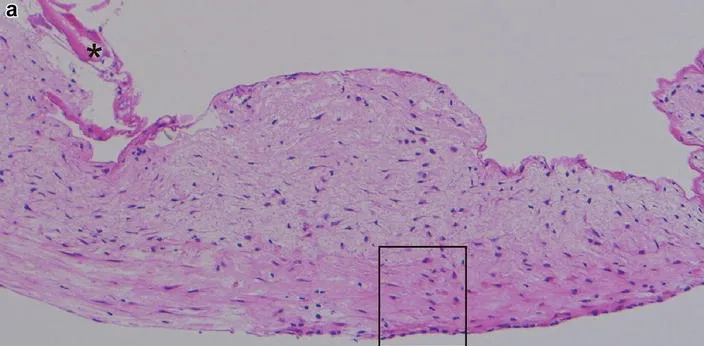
Histological images of a membranous wall of varix-like venous sac. The upper image was in a low power field (a Hematoxylin and eosin staining, x150), and the lower images were in high power fields (b Hematoxylin and eosin staining; c CD31 staining; d silver staining, x400). The membrane mainly consisted of a thick layer of fibrous tissues. Osseous tissues (asterisk) were attached to the upper side of the membrane (a).
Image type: pathology (h&e)